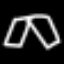
Label: pants